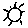
Label: sun